高一 · 立体几何学
如图, 几何体 $A B C D-A_{1} B_{1} C_{1} D_{1}$ 是正方体, 若过 $A 、 C 、 B_{1}$ 三点的平面与底面 $A_{1} B_{1} C_{1} D_{1}$ 的交线为 $l$, 则 $l$ 与 $A C$ 的位置关系是

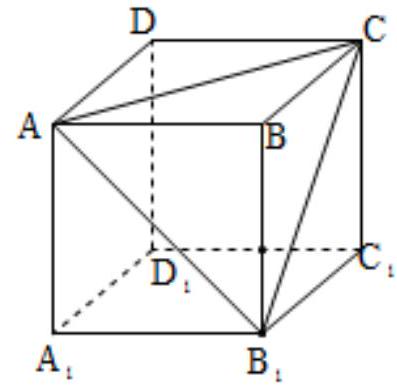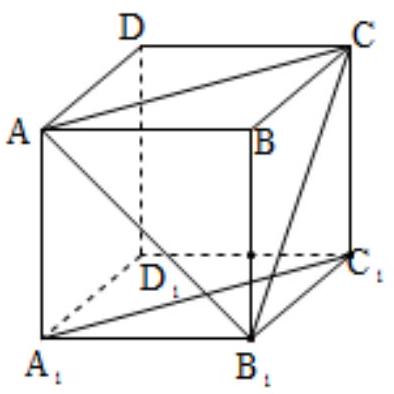
答案: C / / l$
解析: 【分析】

根据正方体的性质可得 $A C / / A_{1} C_{1}$, 通过线面平行的判定定理和线面平行的性质定理可以判断出 $l$ 与 $A C$ 的位置关系.

【详解】

解析连接 $A_{1} C_{1}, \because A C / / A_{1} C_{1}, A_{1} C_{1} \subset$ 平面 $A_{1} B_{1} C_{1} D_{1}, A C$ 平面 $A_{1} B_{1} C_{1} D_{1}, \therefore A C / /$ 平面 $A_{1} B_{1} C_{1} D_{1}$, 又 $A C \subset$ 平面 $A B_{1} C$, 平面 $A B_{1} C \cap$ 平面 $A_{1} B_{1} C_{1} D_{1}=l, \therefore A C / / l$.故答案为 $A C / / l$ :

【点睛】

本题考查了线面平行的性质定理和判定定理, 考查了推理论证能力, 属于基础题.